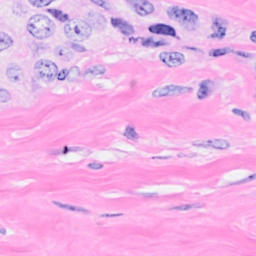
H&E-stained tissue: Breast